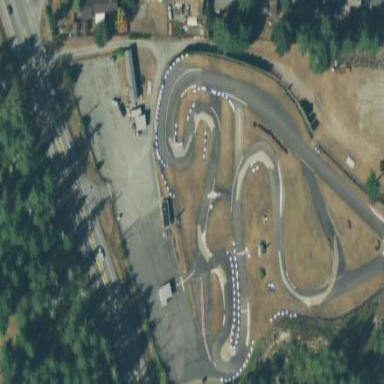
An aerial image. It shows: Asphalt raceway for karting.